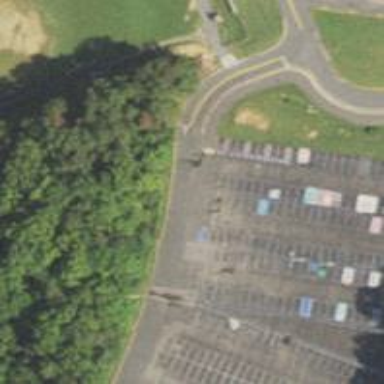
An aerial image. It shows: Parking space is available.